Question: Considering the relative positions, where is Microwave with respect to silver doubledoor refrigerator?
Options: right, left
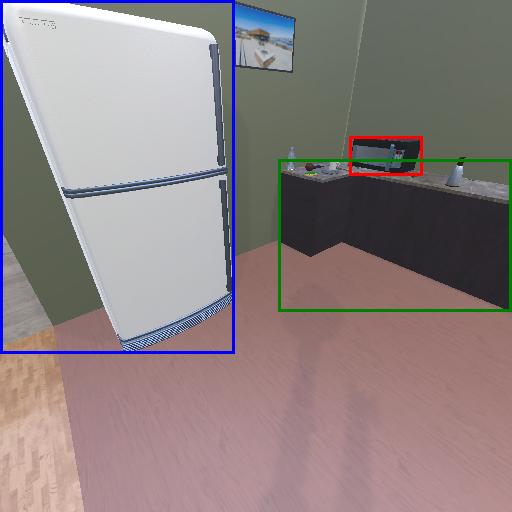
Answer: right